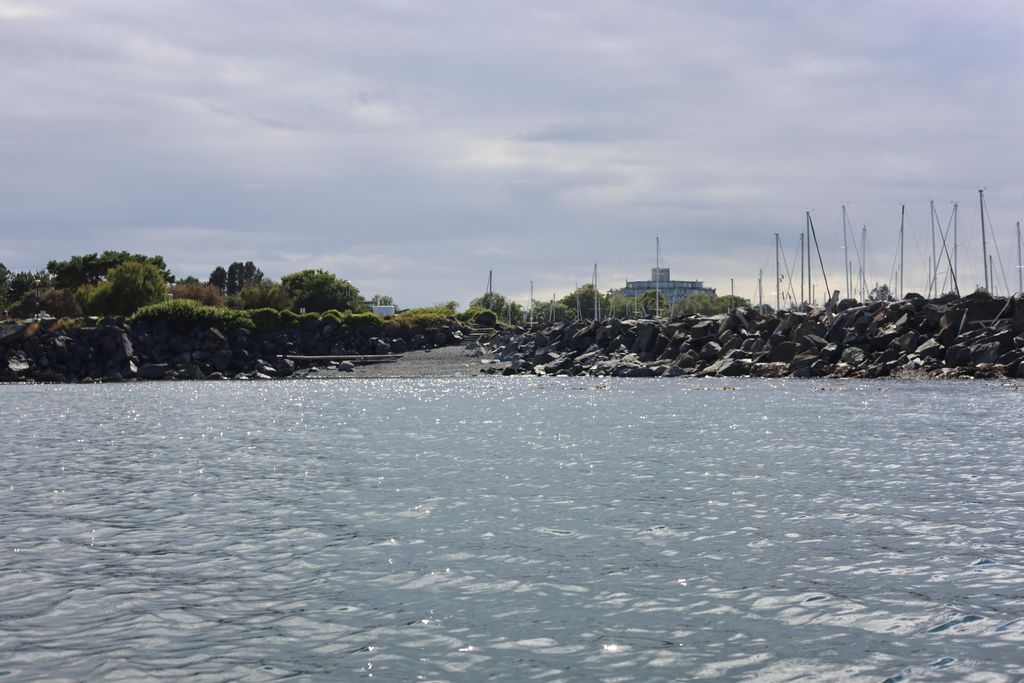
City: victoria